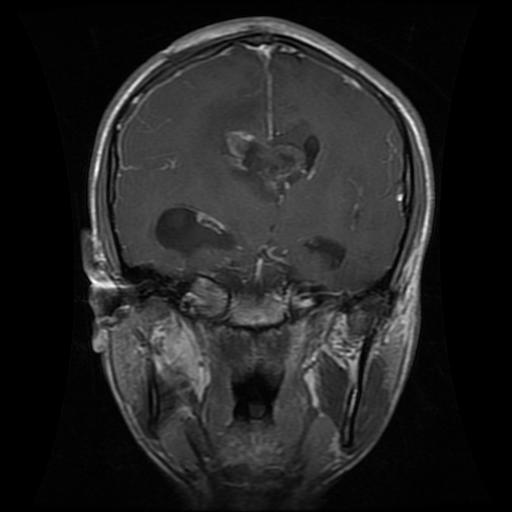
Label: glioma